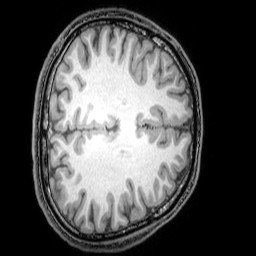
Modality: T1w
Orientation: axial
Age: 24
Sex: male
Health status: healthy
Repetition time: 0.081 s
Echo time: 0.037 s